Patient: sex M, age 79
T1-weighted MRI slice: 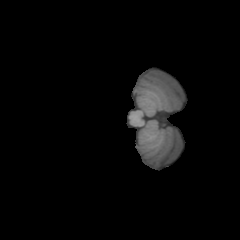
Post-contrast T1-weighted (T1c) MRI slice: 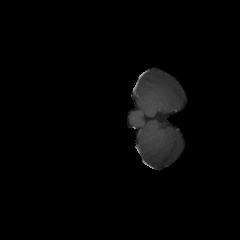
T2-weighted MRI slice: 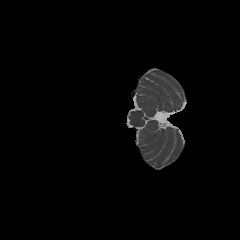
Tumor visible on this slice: no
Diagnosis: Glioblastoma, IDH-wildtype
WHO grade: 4